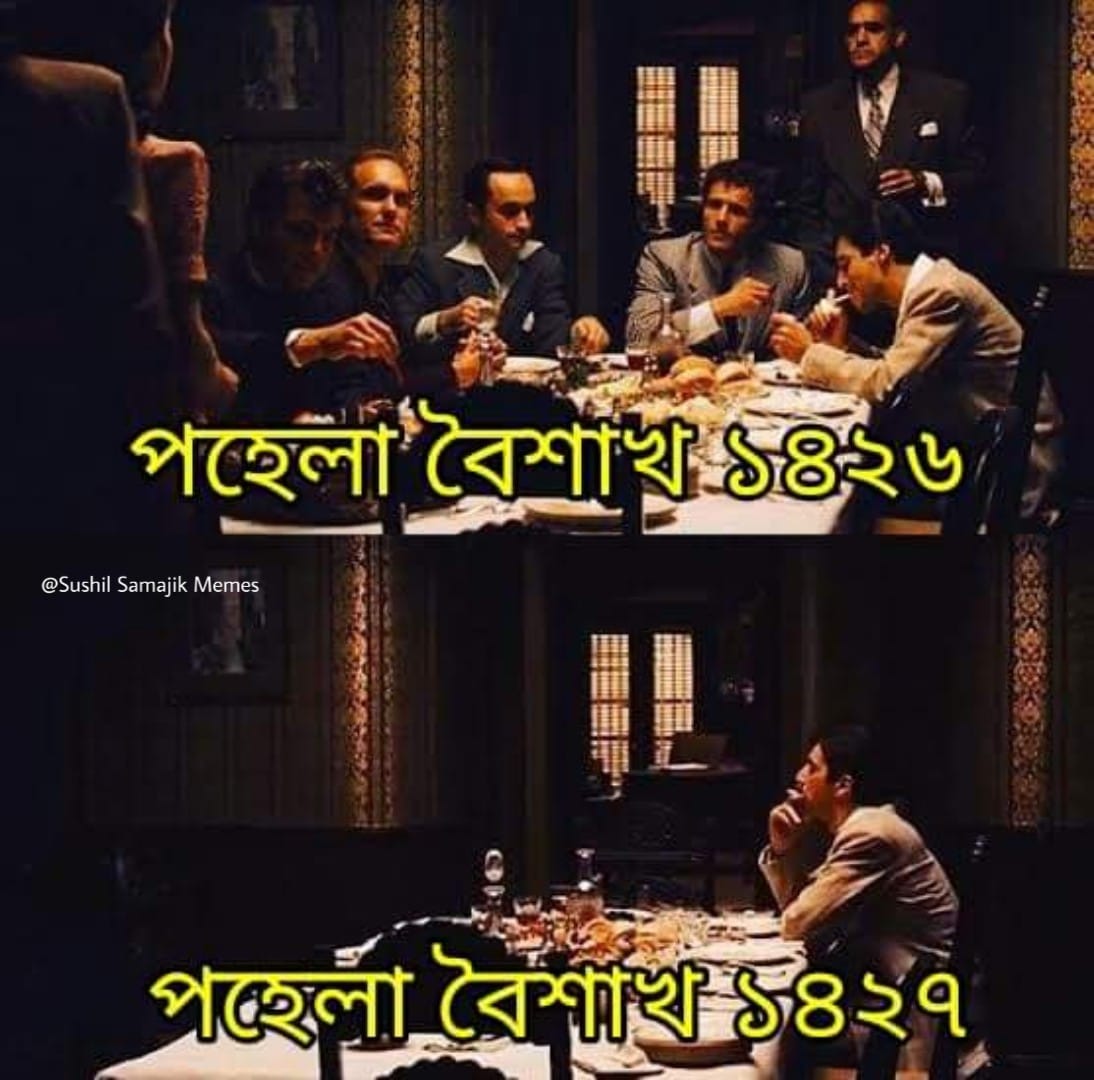
Caption:  পহেলা বৈশাখ  ১৪২৬     পহেলা বৈশাখ  ১৪২৭
Label: non-hate